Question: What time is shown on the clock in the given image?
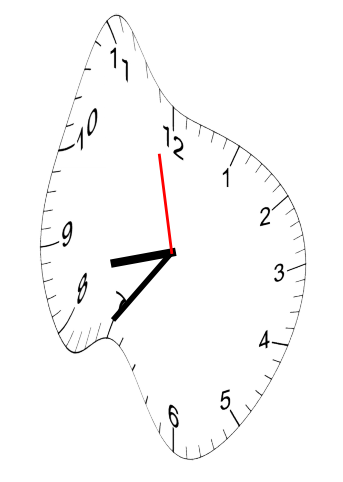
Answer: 08:35:58